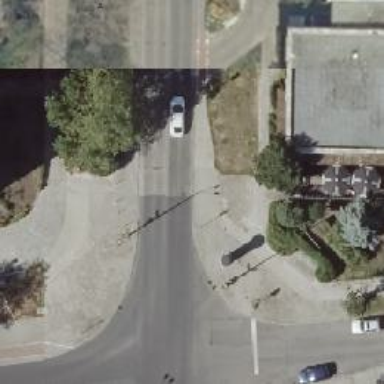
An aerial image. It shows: Unmarked road crossing.